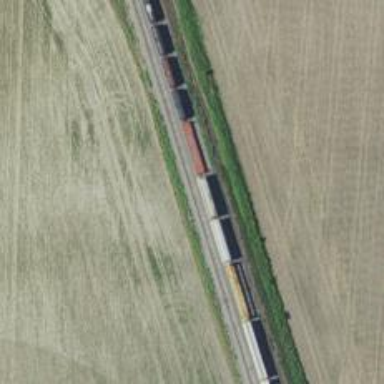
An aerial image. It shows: Railway siding with rails.